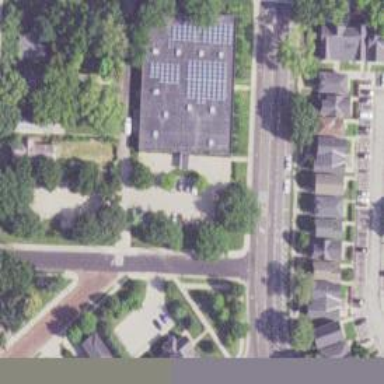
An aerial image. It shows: Footway along the road.